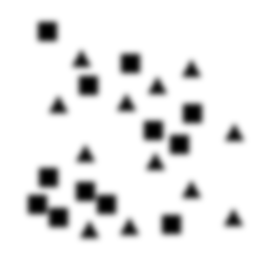
Squares: 12
Triangles: 12
Stars: 0
Total shapes: 24